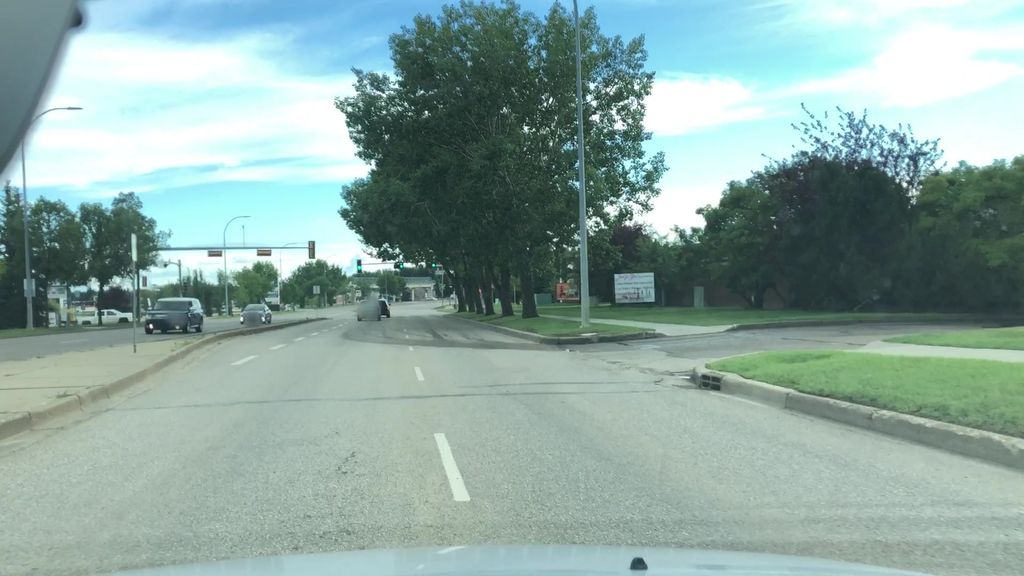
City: edmonton